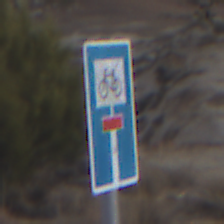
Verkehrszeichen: SackgasseRadverkehrDurchlaessig
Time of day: Dusk
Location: Outdoor (Nature)
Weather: Clear
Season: NotSpecified
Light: Natural